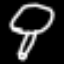
Label: mushroom